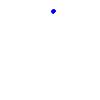
Particle: kaon